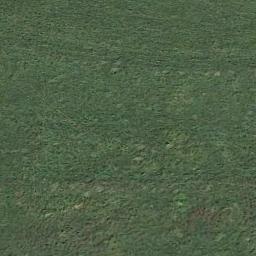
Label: meadow